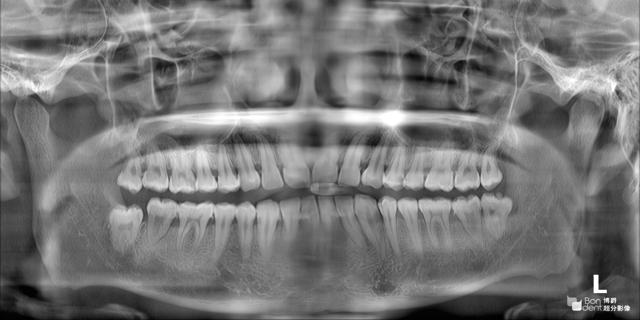
adult